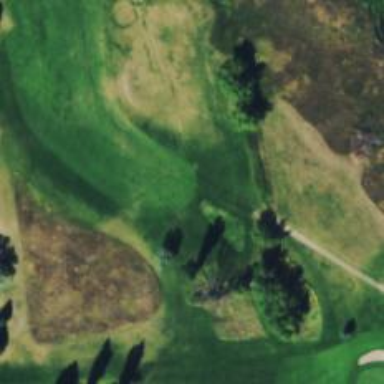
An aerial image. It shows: Service road designated as golf cart path.